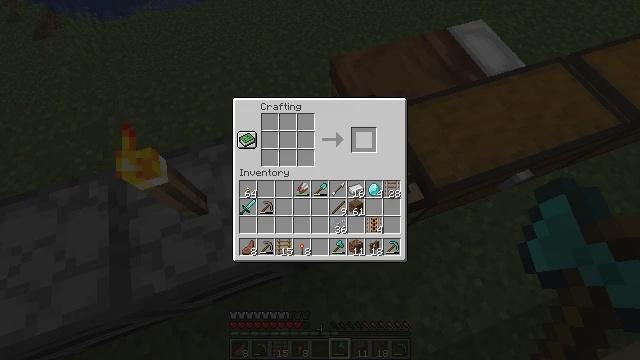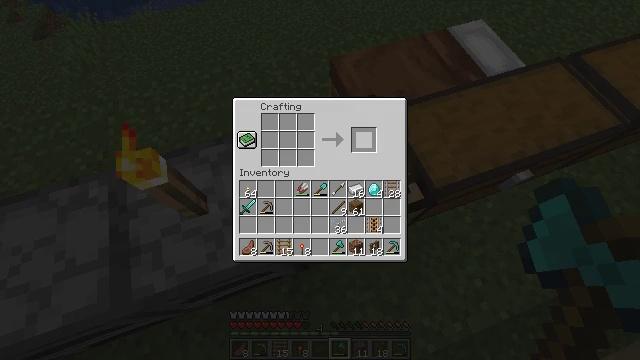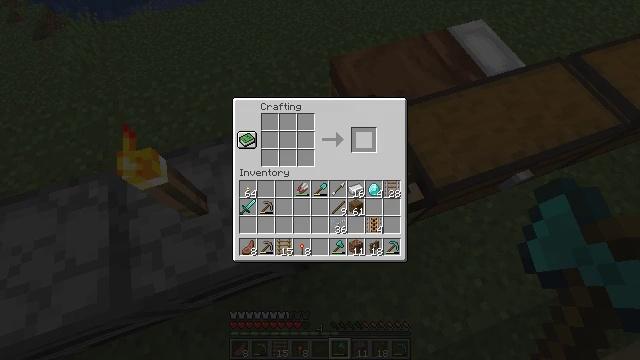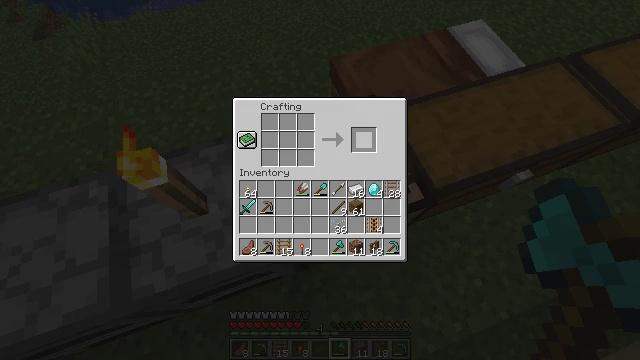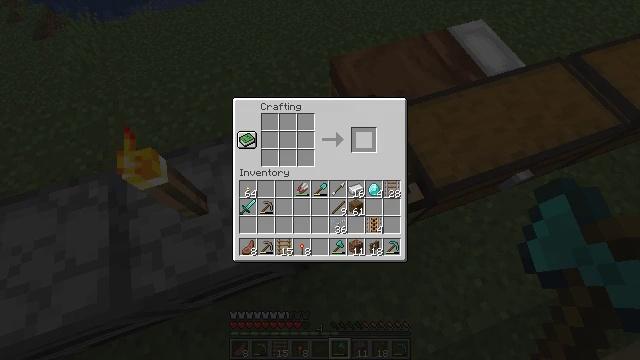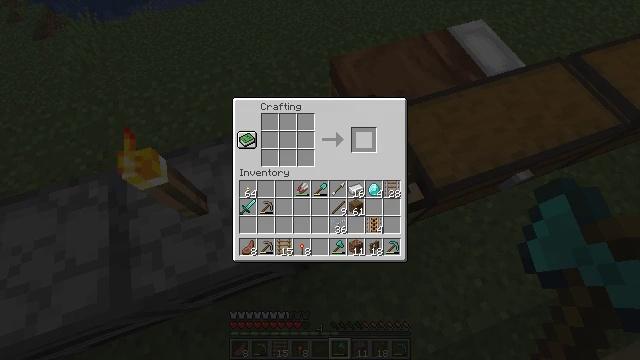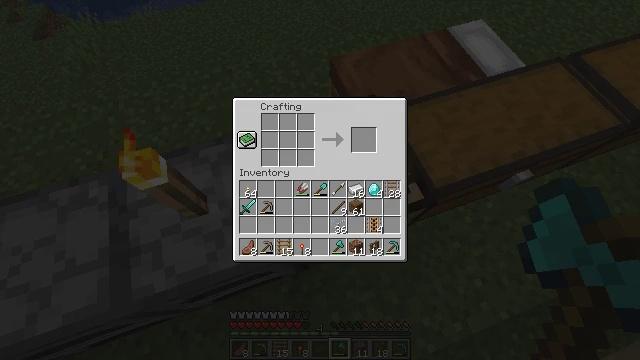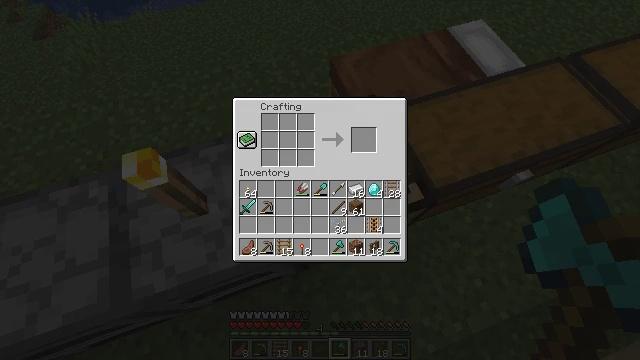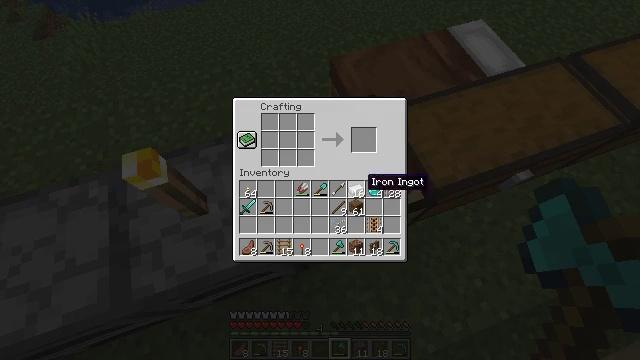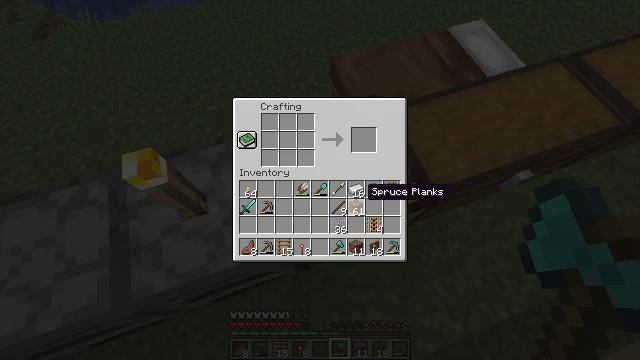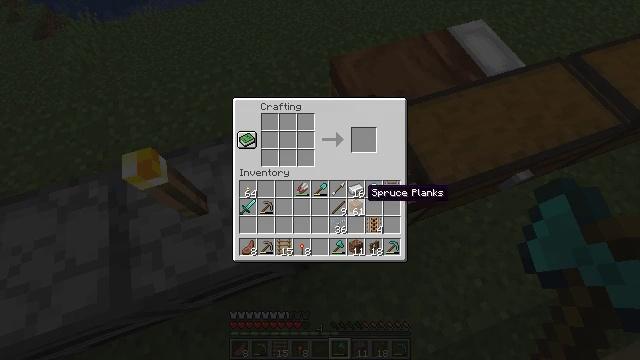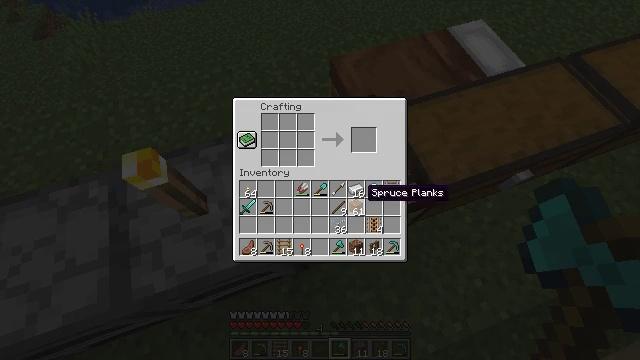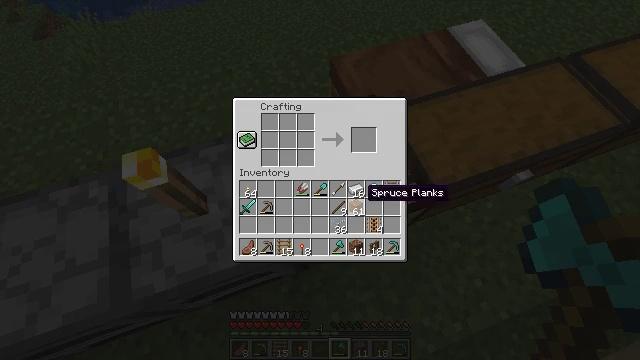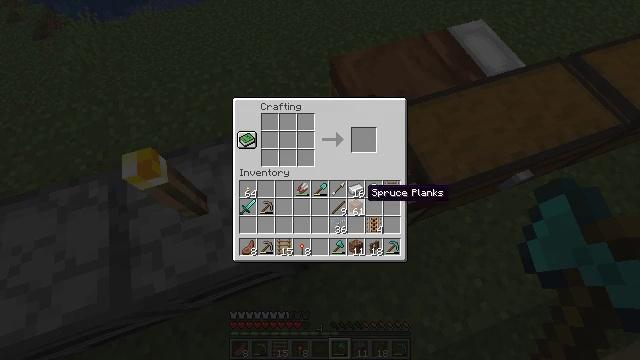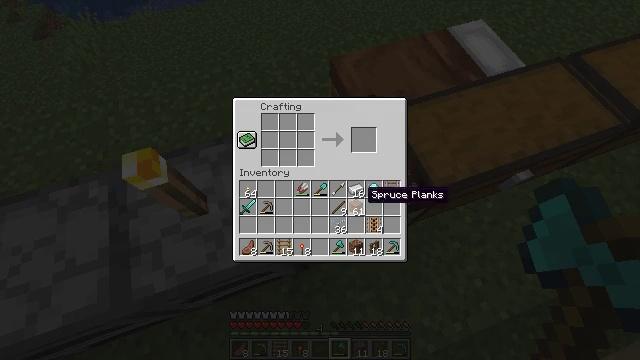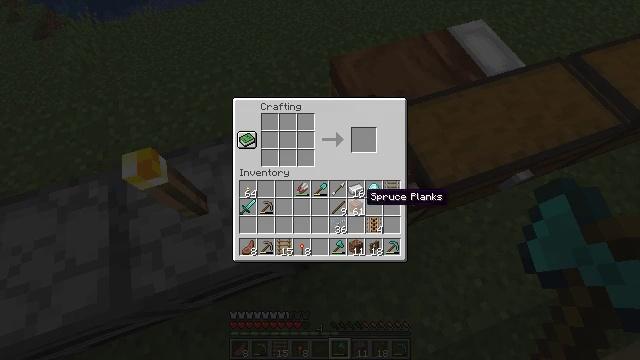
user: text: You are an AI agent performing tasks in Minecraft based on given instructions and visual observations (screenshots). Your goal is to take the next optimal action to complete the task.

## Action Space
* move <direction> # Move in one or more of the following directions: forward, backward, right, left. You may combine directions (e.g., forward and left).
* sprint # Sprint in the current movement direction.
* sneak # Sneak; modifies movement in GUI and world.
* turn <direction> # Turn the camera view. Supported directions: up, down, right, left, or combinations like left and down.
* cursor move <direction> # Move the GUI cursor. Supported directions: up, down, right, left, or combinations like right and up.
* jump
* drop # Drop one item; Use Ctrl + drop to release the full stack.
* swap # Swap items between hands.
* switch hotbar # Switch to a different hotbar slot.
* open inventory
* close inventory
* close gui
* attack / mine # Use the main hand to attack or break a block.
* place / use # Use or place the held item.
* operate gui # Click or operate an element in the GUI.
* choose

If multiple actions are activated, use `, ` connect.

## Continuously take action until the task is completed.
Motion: motion action
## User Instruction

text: Take spruce planks and sticks to craft a spruce fence gate.
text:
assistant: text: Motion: open gui
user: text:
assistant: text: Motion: no_op
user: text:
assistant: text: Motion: no_op
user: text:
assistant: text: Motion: no_op
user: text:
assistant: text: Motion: no_op
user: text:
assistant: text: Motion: cursor move down
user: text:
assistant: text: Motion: cursor move down
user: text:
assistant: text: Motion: cursor move down
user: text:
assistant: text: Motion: cursor move down
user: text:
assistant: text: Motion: no_op
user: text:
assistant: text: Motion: no_op
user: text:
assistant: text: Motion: no_op
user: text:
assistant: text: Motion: no_op
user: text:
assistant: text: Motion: no_op
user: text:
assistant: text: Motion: no_op
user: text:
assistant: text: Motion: no_op
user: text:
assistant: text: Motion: operate gui
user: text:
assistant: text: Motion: operate gui
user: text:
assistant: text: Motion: cursor move left
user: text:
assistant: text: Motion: cursor move left and up
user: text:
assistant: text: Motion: cursor move left and up
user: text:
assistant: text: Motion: cursor move up
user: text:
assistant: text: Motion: cursor move up
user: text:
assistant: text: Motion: no_op
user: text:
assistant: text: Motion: cursor move left
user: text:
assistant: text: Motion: no_op
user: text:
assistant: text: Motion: no_op
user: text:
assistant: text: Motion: no_op
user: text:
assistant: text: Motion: no_op
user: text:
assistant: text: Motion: no_op